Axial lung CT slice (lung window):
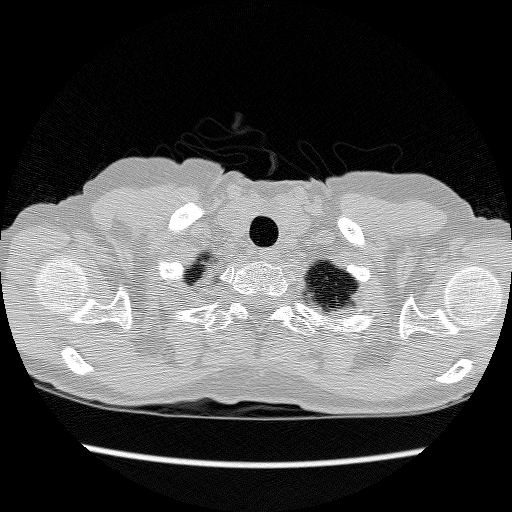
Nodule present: no